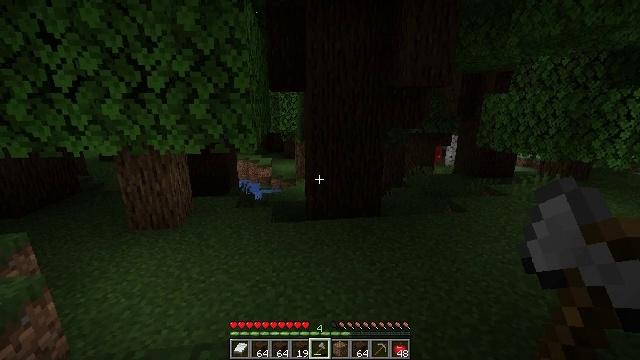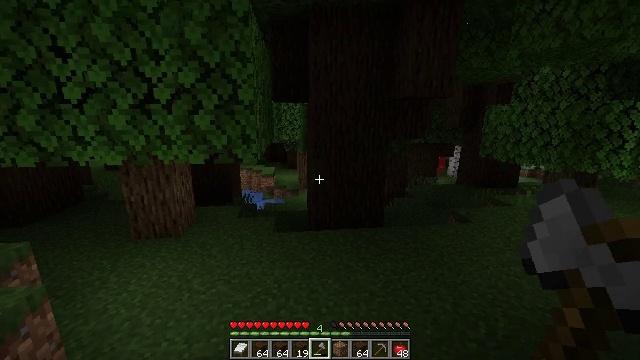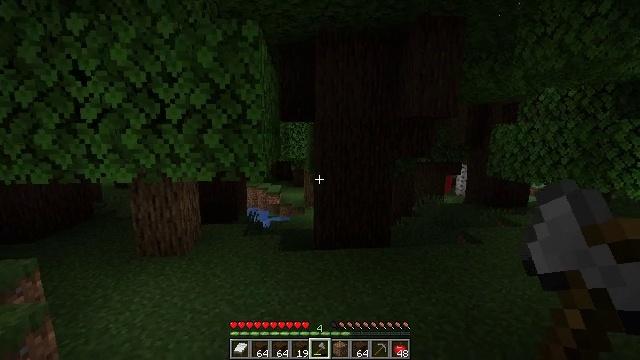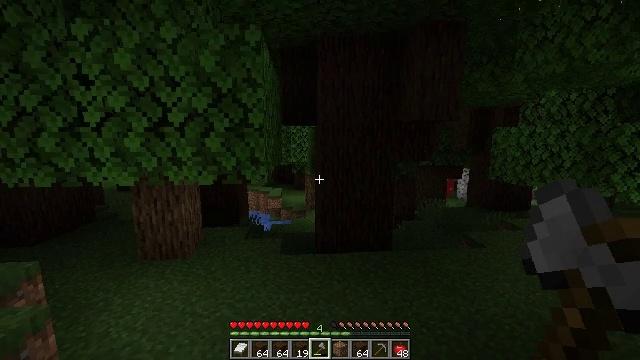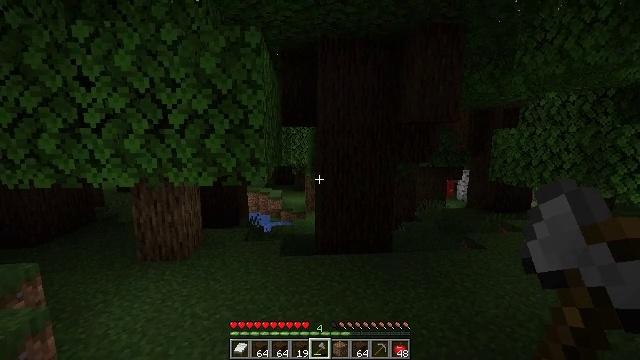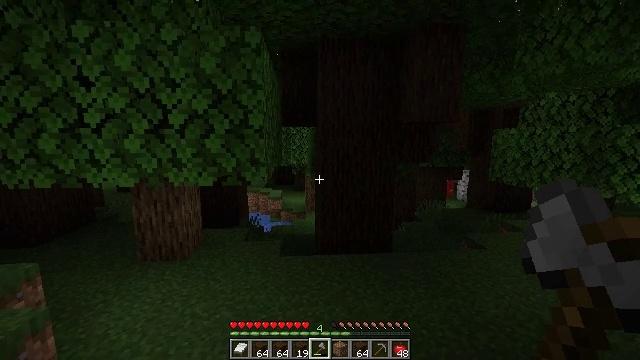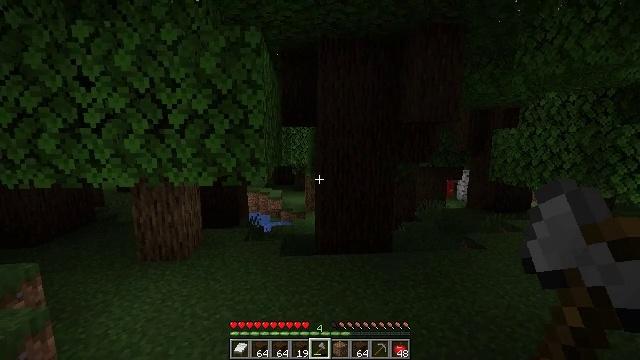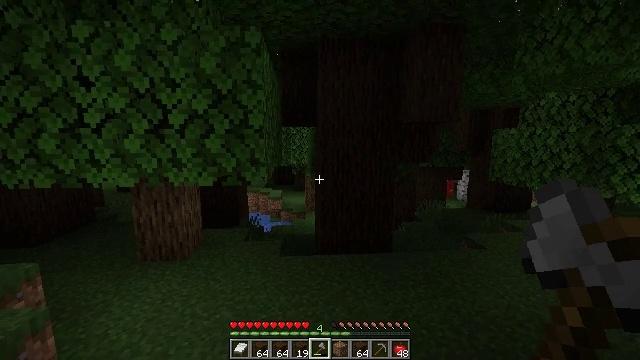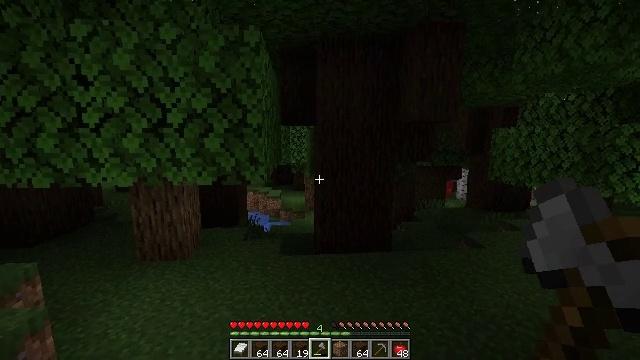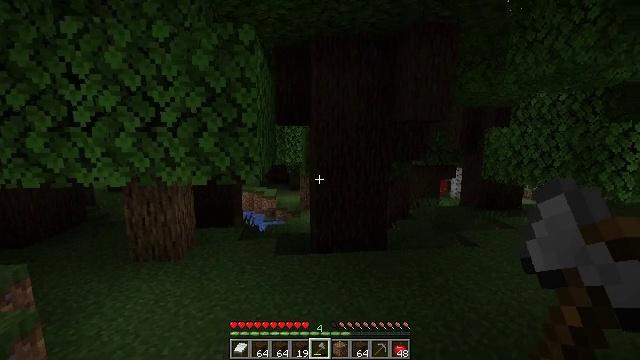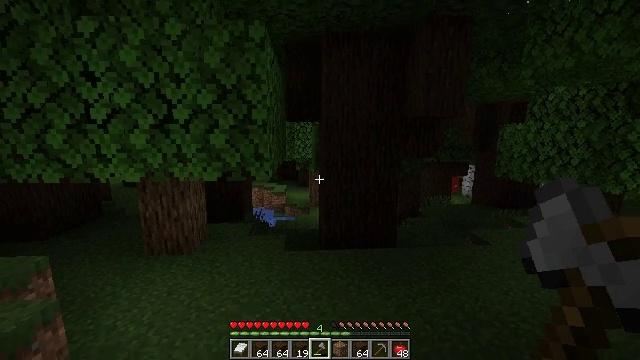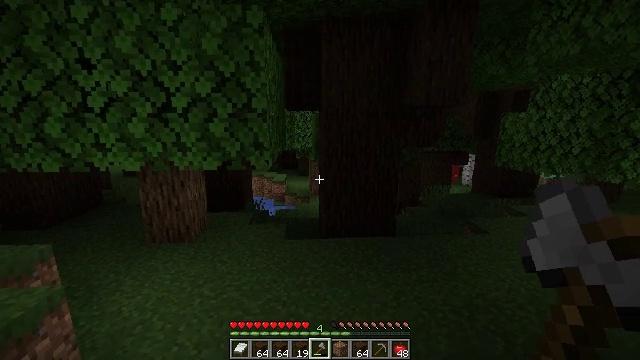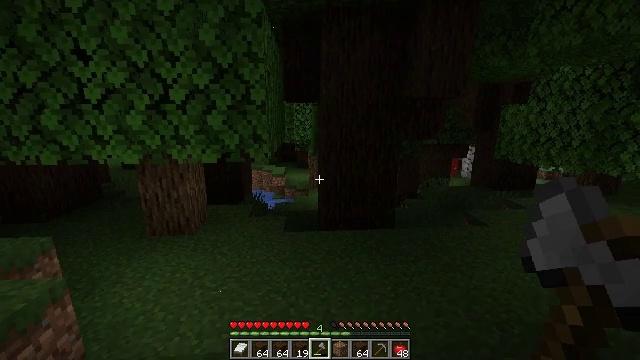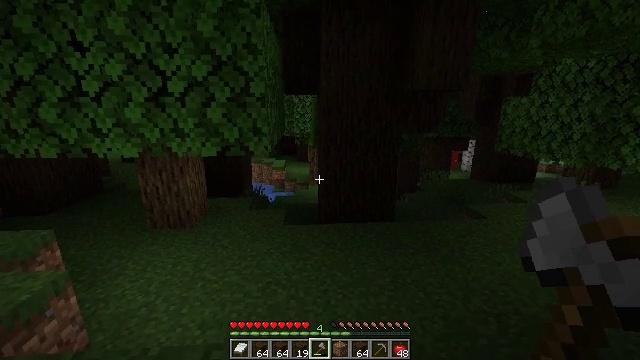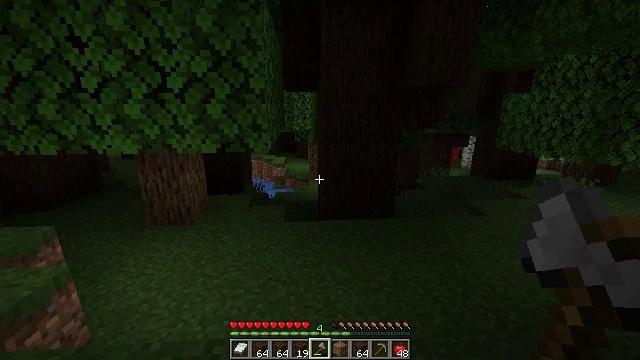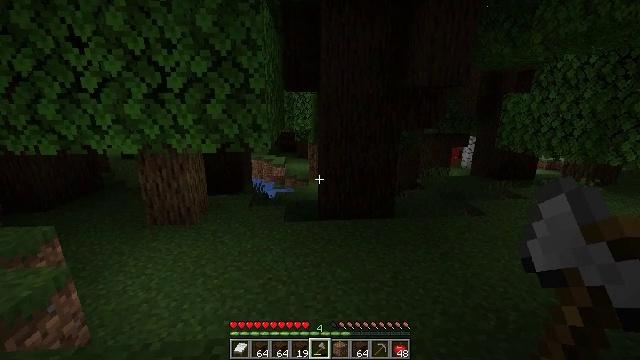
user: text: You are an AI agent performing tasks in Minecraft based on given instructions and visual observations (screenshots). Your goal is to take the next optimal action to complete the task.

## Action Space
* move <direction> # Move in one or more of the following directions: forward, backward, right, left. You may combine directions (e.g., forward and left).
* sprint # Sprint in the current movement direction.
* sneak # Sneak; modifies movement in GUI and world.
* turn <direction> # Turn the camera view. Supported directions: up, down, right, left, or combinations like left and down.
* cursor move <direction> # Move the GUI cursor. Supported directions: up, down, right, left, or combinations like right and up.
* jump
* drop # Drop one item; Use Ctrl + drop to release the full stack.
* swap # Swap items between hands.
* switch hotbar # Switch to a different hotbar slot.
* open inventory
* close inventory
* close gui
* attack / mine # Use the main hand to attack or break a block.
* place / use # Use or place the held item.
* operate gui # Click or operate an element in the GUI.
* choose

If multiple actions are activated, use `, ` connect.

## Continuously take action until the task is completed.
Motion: motion action
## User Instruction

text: Chop down the dark oak log.
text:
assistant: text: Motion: turn up
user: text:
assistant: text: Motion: turn left and up
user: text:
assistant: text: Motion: no_op
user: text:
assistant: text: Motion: no_op
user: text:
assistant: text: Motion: no_op
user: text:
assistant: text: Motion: no_op
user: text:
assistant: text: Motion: no_op
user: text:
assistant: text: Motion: no_op
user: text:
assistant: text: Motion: turn right
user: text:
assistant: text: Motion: turn left
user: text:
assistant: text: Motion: turn down
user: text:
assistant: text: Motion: turn down
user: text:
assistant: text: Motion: turn down
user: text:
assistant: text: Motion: no_op
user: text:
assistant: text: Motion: no_op
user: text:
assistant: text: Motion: no_op
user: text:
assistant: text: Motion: no_op
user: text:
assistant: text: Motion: no_op
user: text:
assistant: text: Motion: no_op
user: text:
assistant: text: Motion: no_op
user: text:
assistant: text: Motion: no_op
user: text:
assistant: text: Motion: no_op
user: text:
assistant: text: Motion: no_op
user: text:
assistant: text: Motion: no_op
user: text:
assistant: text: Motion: no_op
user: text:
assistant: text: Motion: no_op
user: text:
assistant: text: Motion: no_op
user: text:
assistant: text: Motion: no_op
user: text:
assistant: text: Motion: no_op
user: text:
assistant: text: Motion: no_op